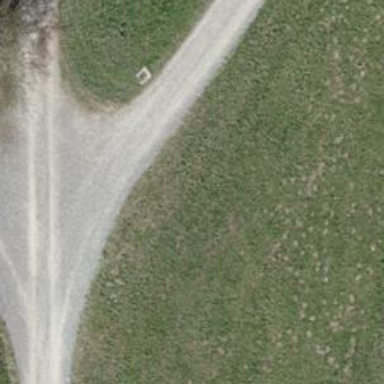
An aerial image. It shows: Track with fine gravel surface. The track type is grade 2.